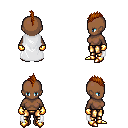
a pixel art fantasy rpg character, female body template, human, dark skin, white cape, gold greaves, brunette mohawk hairstyle, gold gloves, gold boots, four views (front, back, left, right), 2x2 character sprite sheet, small pixel art, hard edges, no anti-aliasing